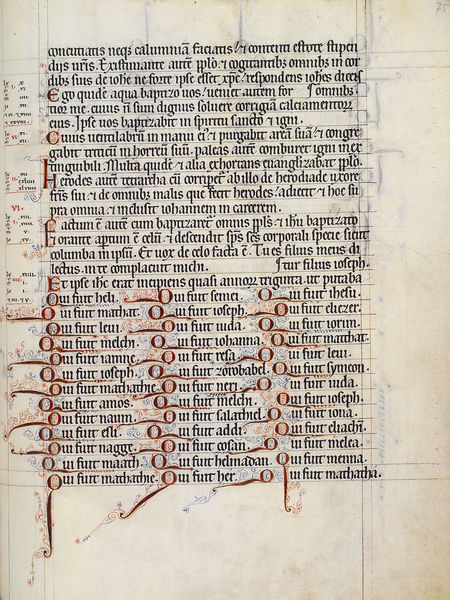
Titel: Das Goslarer Evangeliar
Institution: Goslar, Stadtarchiv
Schlagwörter: hell, schwarz, rot, ornament, alt, bibel, kirche, blatt, kreis, schrift, papier, linien, foto, buch, gesetzt, druck, seite, illustration, text, buchstaben, gebet, buchdruck, buchseite, verziert, pergament, griechisch, mittelalter, mönch, zeilen, zierde, schriftstück, verzierungen, bordeaux, gedruckt, handschrift, heilige schrift, gestaltung, latein, lateinisch, anmerkungen, anmerkung, aufzeichnung, markierungen, majuskel, vers, kaligraphie, minuskel, hilfslinien, annotation, ego, setzer, bergpredigt, qui, o, q, bibelschrift, versmaß, o o o, factum, quidem, sseite